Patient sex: M
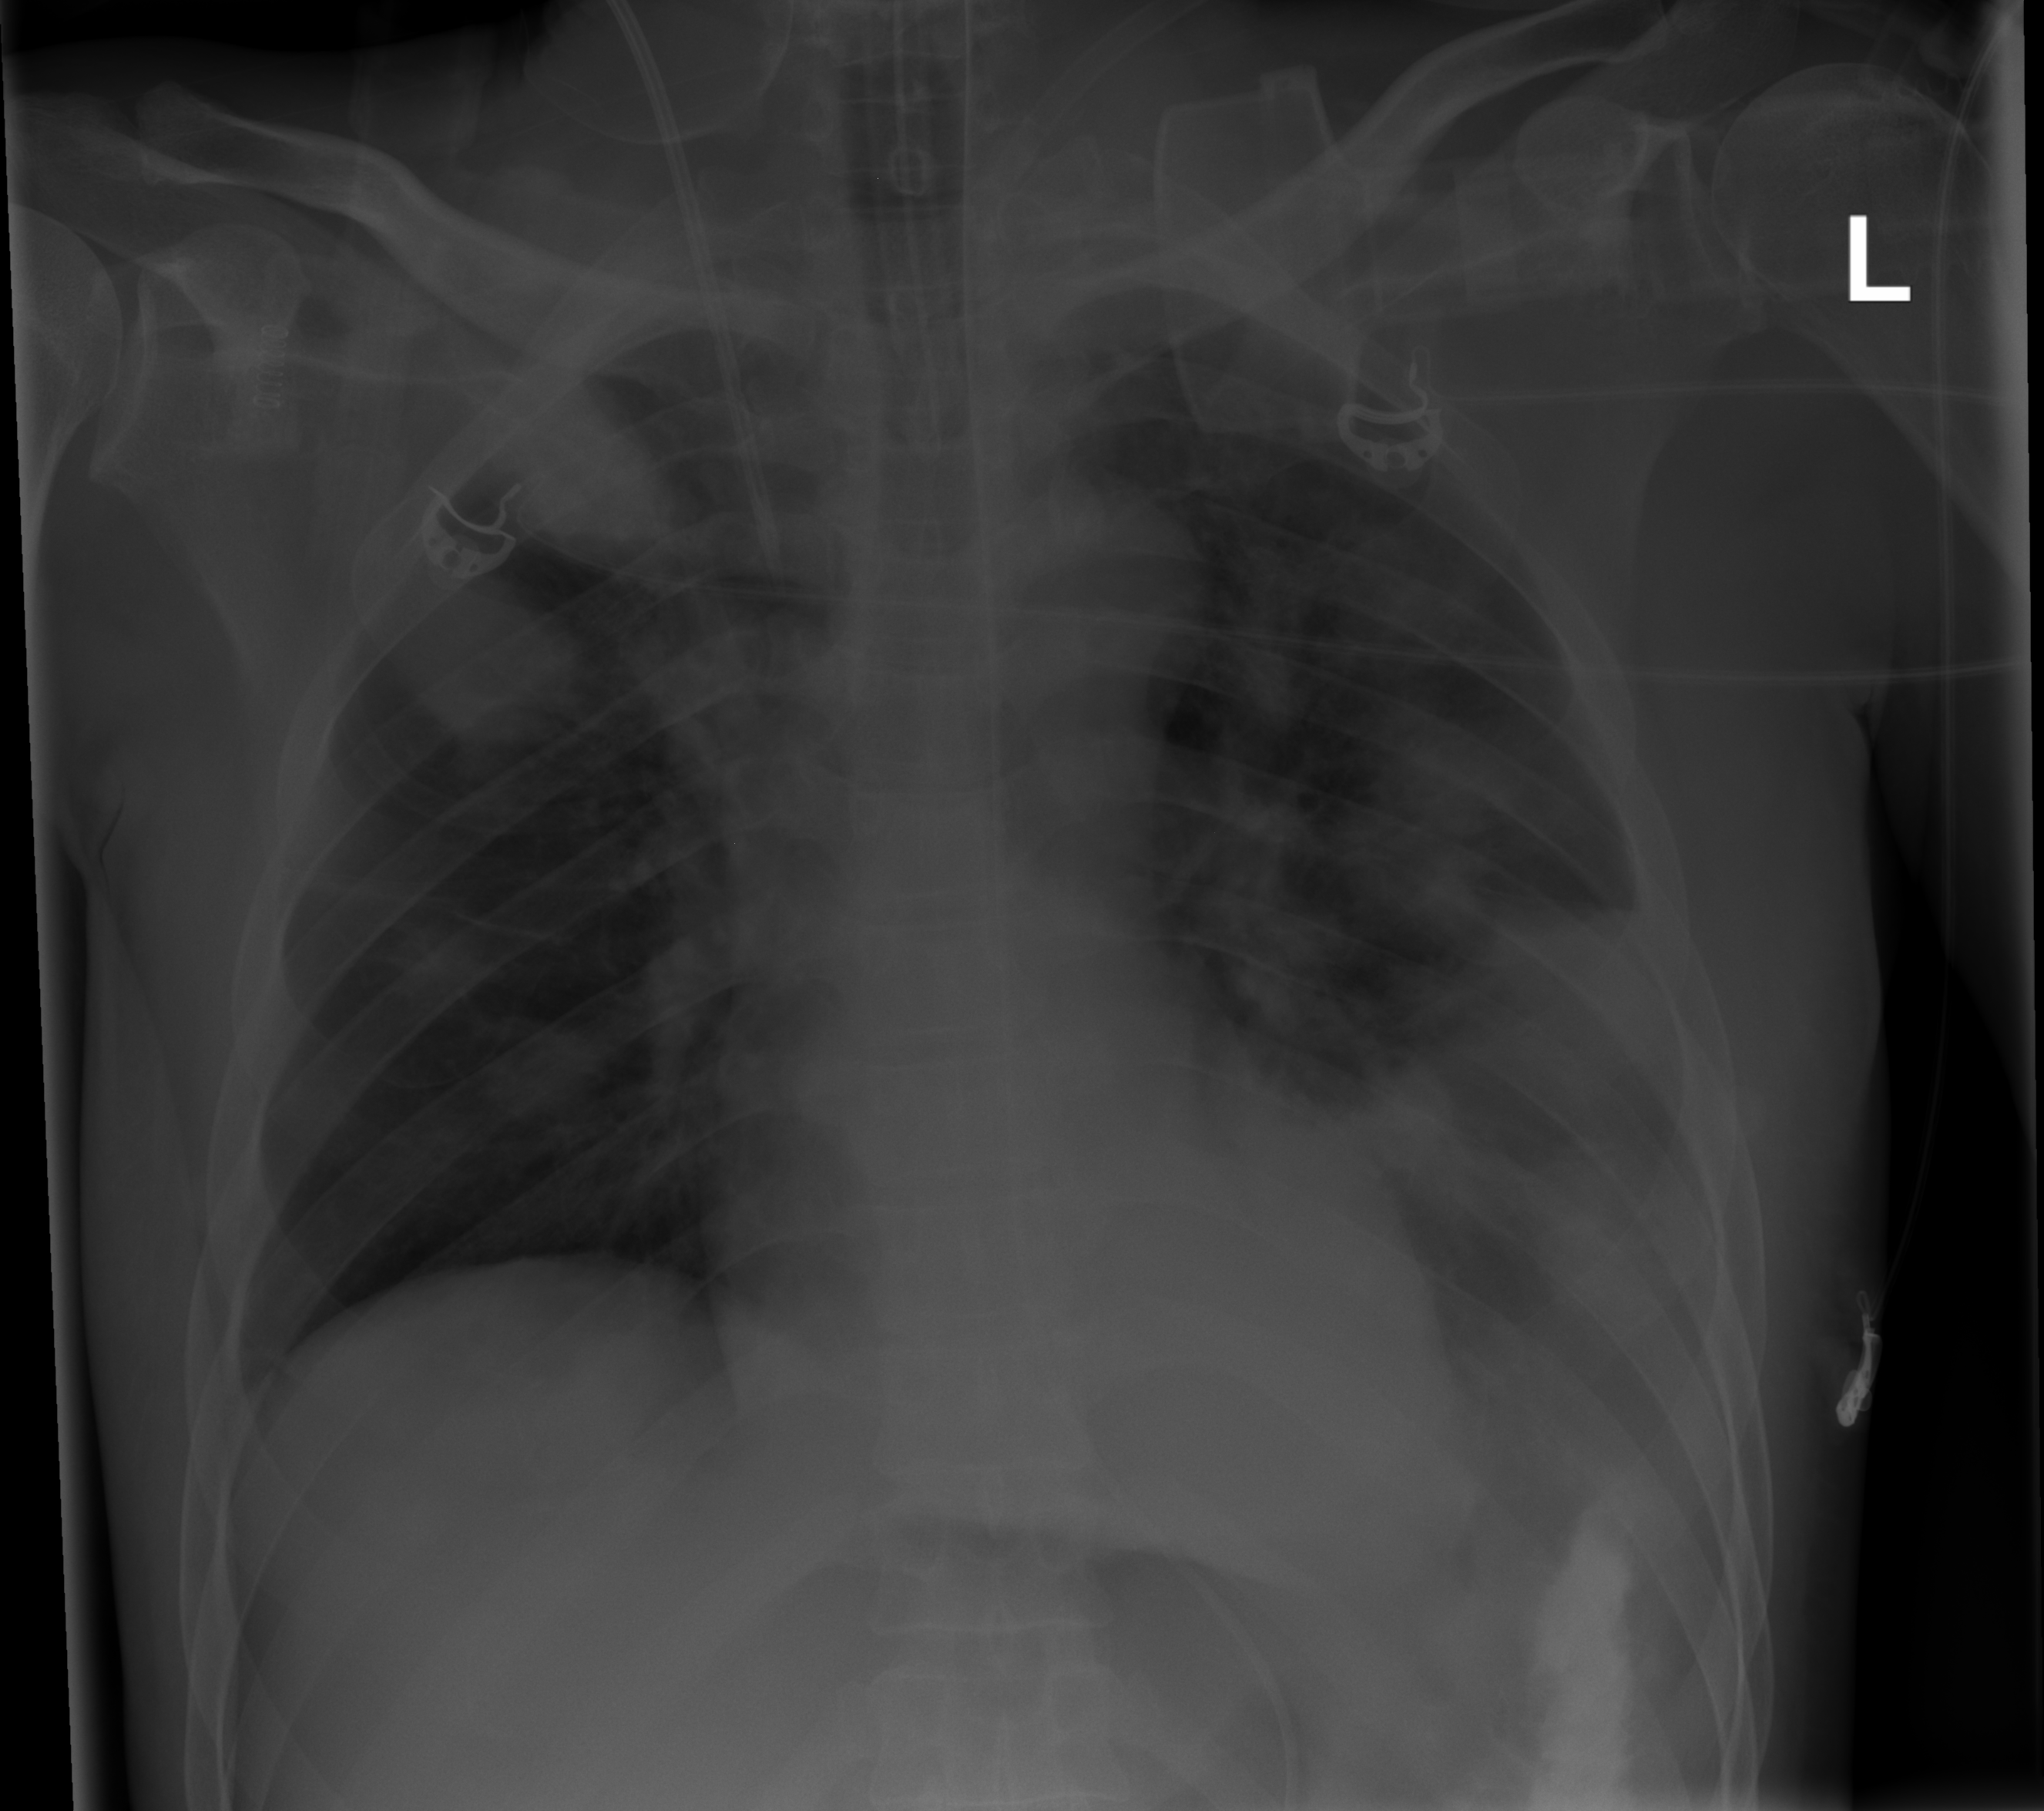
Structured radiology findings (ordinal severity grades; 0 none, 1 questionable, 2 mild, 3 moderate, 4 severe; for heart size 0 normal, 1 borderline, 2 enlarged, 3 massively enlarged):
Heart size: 0
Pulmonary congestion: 0
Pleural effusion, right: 0
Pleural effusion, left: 0
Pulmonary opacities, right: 2
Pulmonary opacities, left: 3
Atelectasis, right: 0
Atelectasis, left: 2